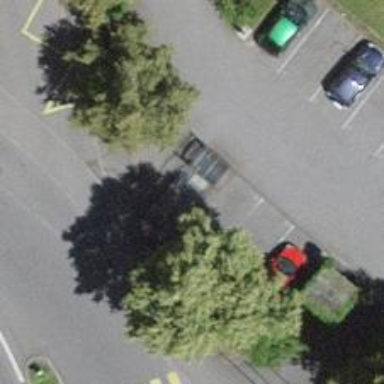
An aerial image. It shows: Car sharing facility.